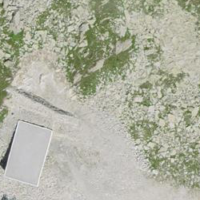
EUNIS habitat code: 31
Species observed at this site:
Oenanthe oenanthe
Montifringilla nivalis